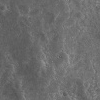
Atmospheric dust classification: not_dusty